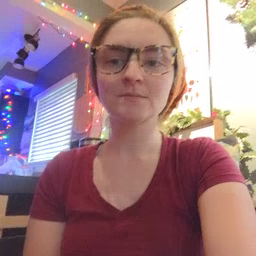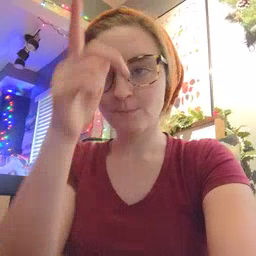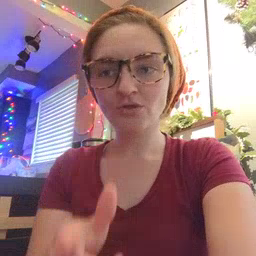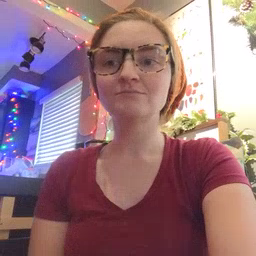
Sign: brother